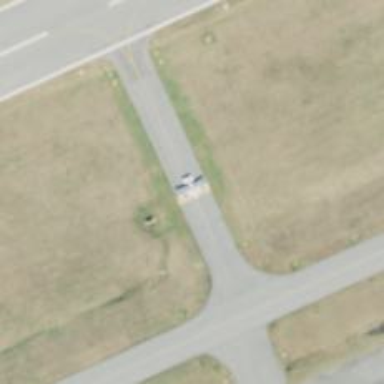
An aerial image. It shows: View of taxiway at the airport.